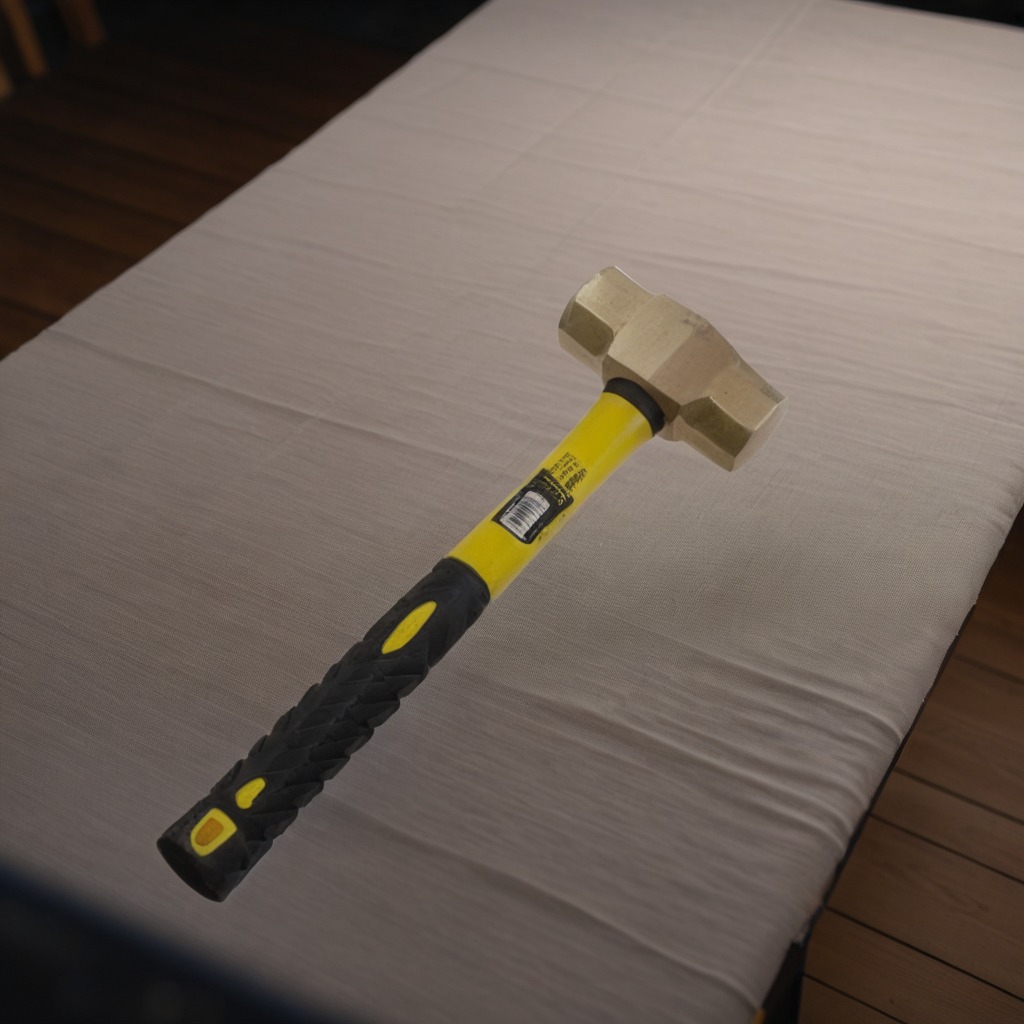
A hammer is lying on a wooden table in a workshop at night.